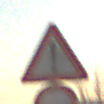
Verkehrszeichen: Gefahrenstelle
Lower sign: Ueberholverbot
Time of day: SunriseSunset
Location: Outdoor (Nature)
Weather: PartlyCloudy
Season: NotSpecified
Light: Natural